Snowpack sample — Loveland Pass, Silver Plume, Colorado, USA (2/11/26, 12:00 PM MST)
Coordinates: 39.663, -105.886
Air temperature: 35 °F
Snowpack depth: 82 cm
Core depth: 20 cm
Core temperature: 17.6 °F
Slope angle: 13°, slope face: 12°
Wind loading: high
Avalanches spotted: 1
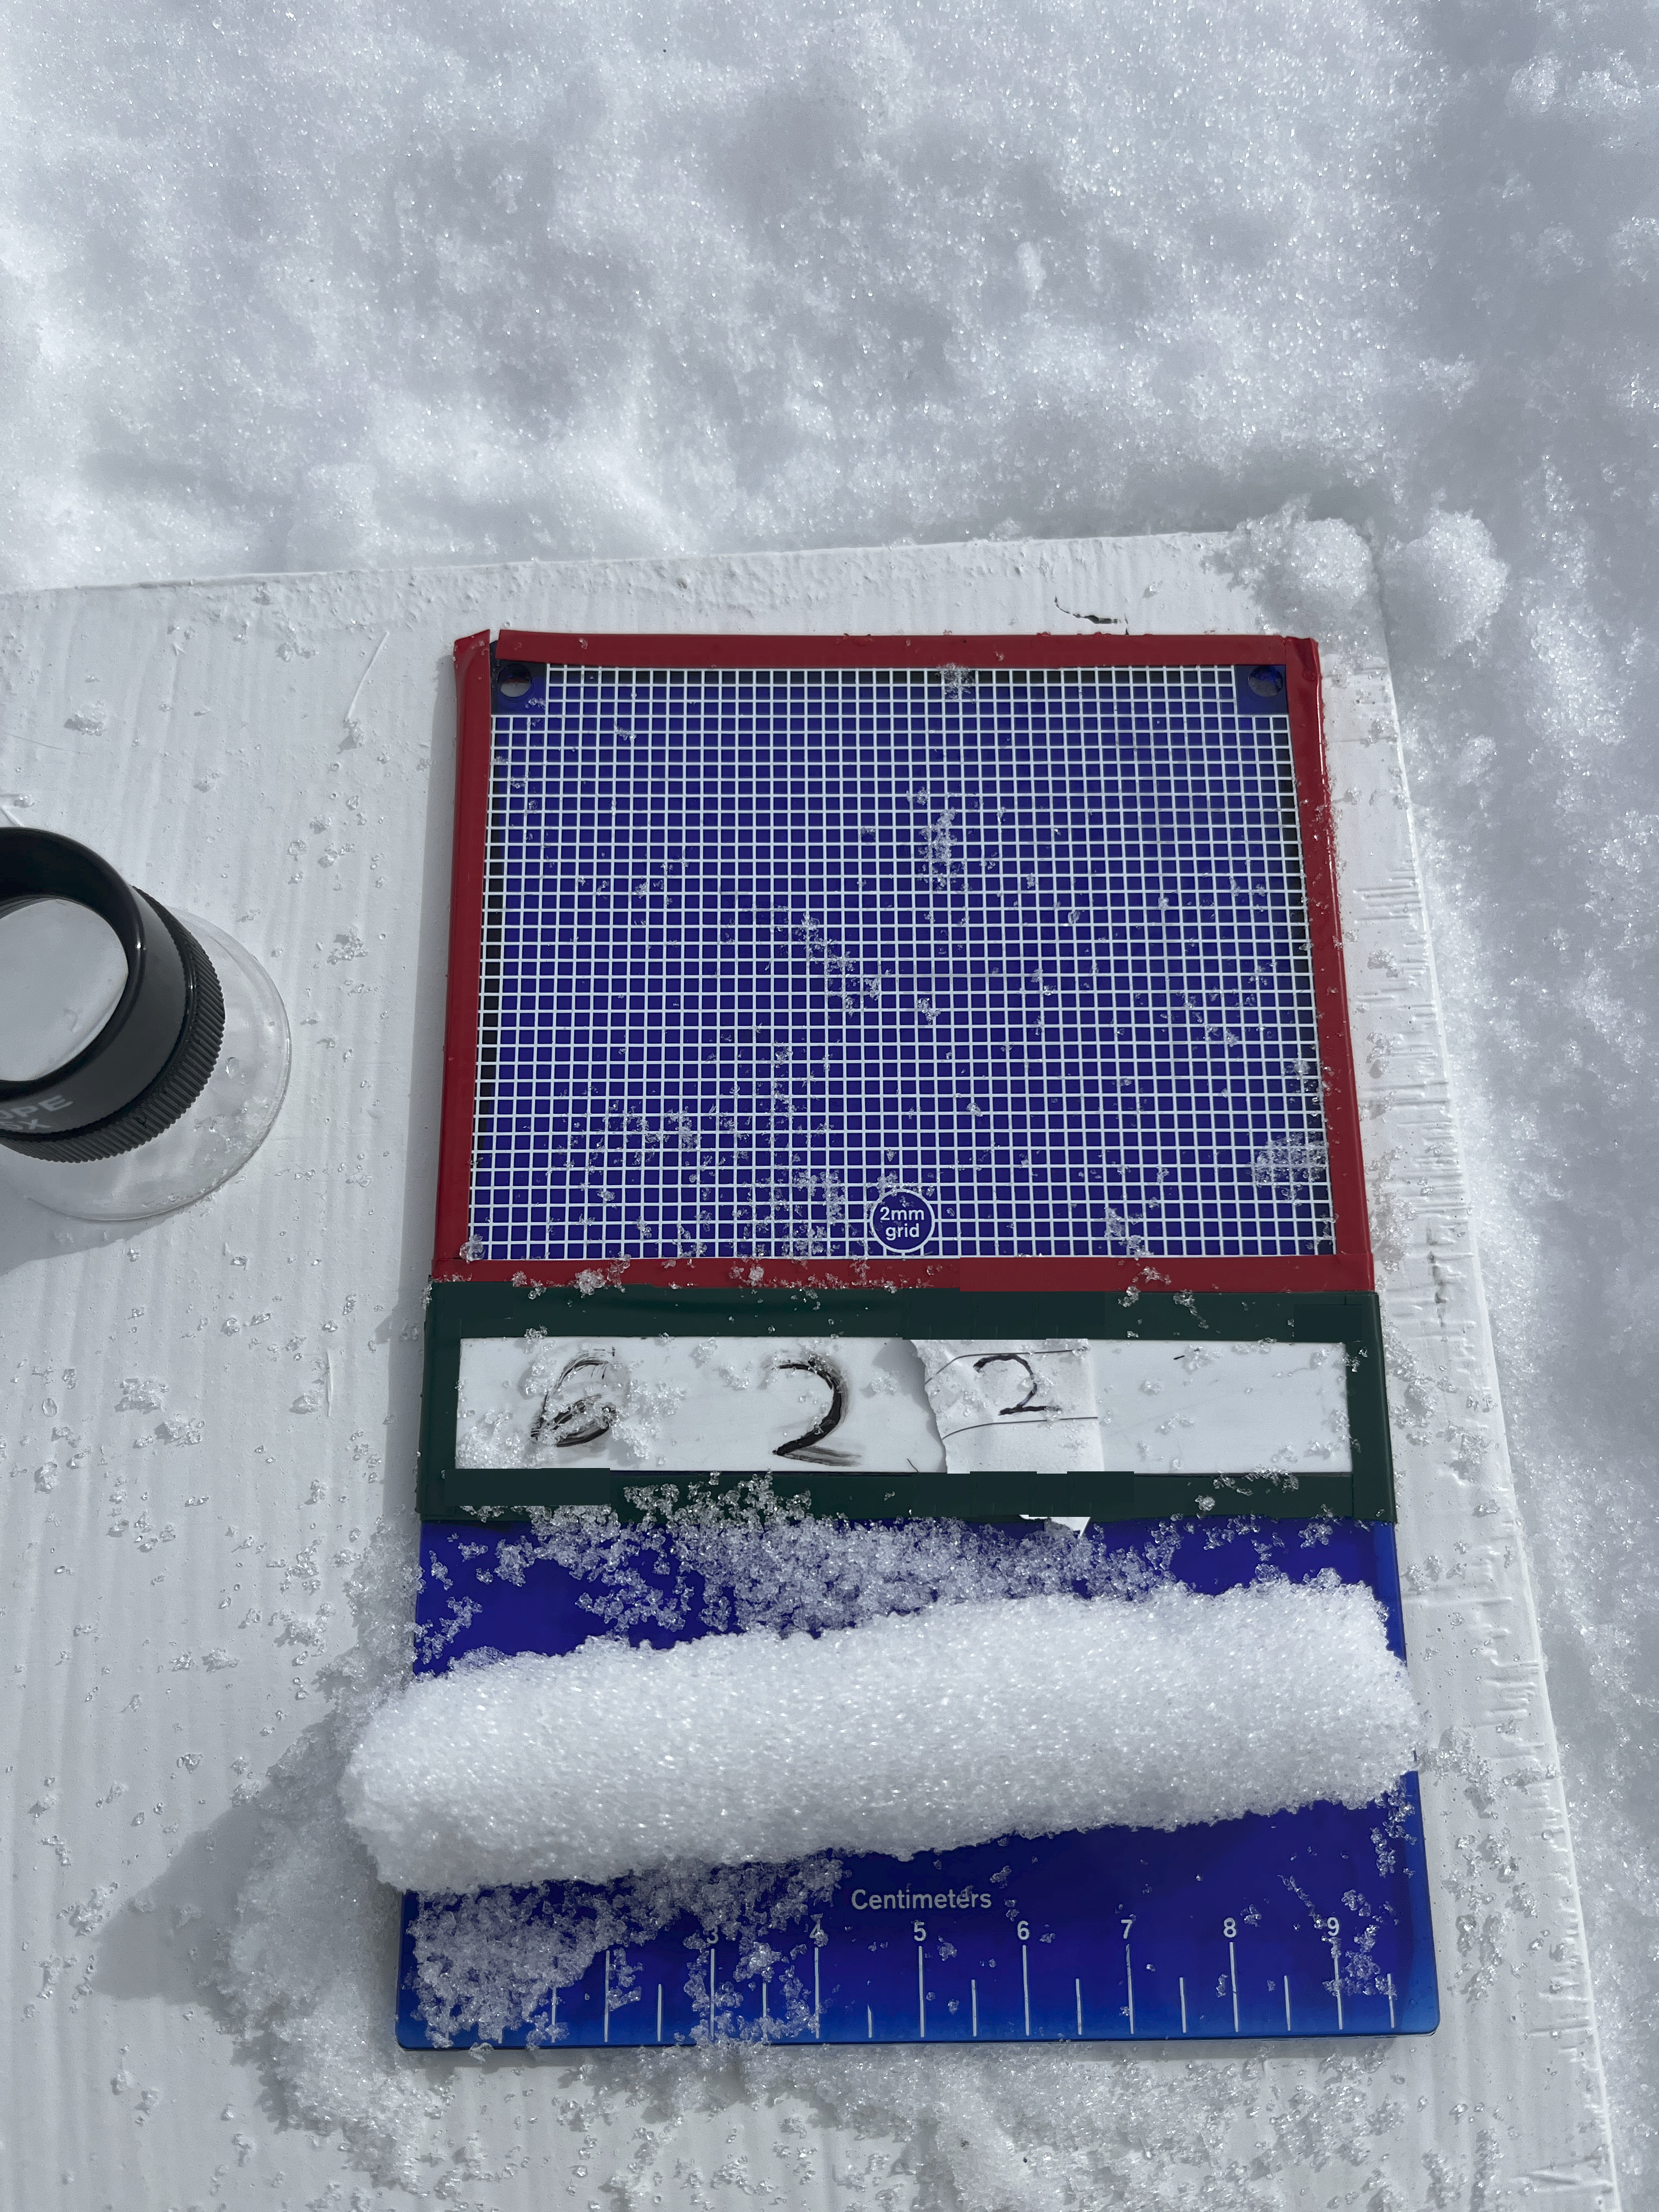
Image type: crystal_card
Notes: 1 small avalanche spotted on the north side of the bowl, lots of wind loading